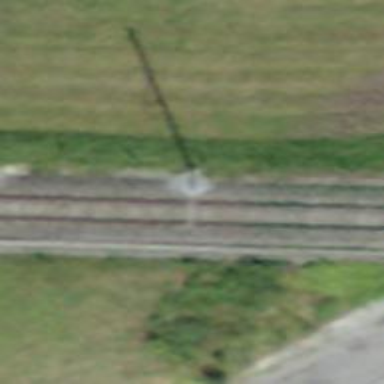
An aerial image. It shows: Bridge with single railway track electrified by contact line.